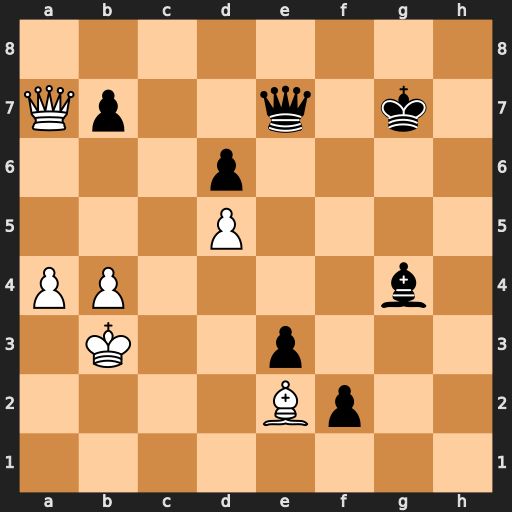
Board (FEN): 8/Qp2q1k1/3p4/3P4/PP4b1/1K2p3/4Bp2/8
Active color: w
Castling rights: -
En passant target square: -
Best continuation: Qd4+ Kg8 Qxg4+